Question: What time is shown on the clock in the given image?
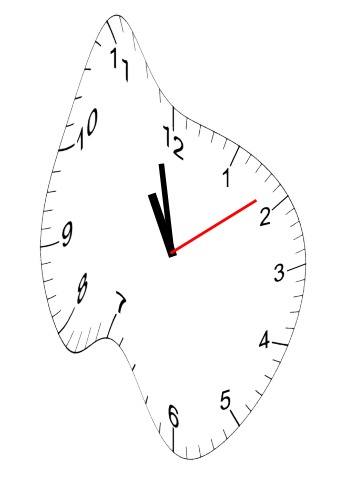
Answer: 10:58:09